Aerial crown-view tile of a tropical tree (Barro Colorado Island, Panama), acquired 20240813:
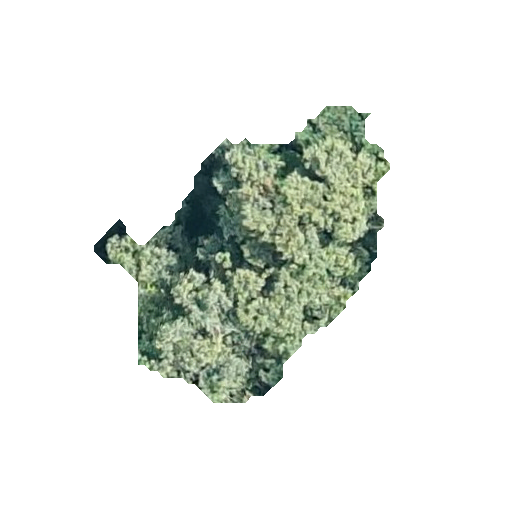
Species: Luehea seemannii
GBIF accepted scientific name: Luehea seemannii
Crown area: 75.64 m²